Question: I have some data:
'''
my_data = data.frame(Grade = rep(c("U", "B", "S", "E"), 3),
Locality = rep(c("London", "Kent", "Dover"), 4),
Freq = c(0,0,46,31,0,2,41,28,0,1,21,41),
n = c(77,77,77,77,71,71,71,71,63,63,63,63),
Percentage = c(0,0,59.74,40.26,0,2.82,57.75,39.44,0,1.59,33.33,65.08))
'''
I want to plot this using ggplot2 and add the percentage as text above the bars. My current function looks something like this (I've kept it minial for purposes of demonstration):
'''
my_fn = function(data, x, y, z_group, bar_text = T){
p = ggplot(data, aes_string(x = x, y = y))
p = p + geom_bar(aes_string(fill = z_group), position = "dodge", stat = "identity", colour = "black")
if (bar_text == T){
labs = replace(data[[y]], data[[y]] == 0, "")
p = p + geom_text(aes_string(label = labs, x = x, y = y), position = position_dodge(width = 0.9), vjust = -0.5)
}
plot(p)
}
my_fn(my_data, x = "Grade", y = "Percentage", z_group = "Locality")
'''
The trouble I am having with this is that it puts the 'labs' information all over the middle bar and it only includes the first non-zero value.

I have figured out that using label = deparse(labs) uses all of the labels.
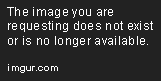
Answer: Here is the fixed code; I've added the 'group' aesthetic and 'labs' should be included as column in the data frame:
'''
my_fn <- function(data, x, y, z_group, bar_text=TRUE) {
data$labs <- replace(data[[y]], data[[y]] == 0, "")
p <- ggplot(data, aes_string(x=x, y=y, group=z_group))
p <- p + geom_bar(aes_string(fill=z_group), position="dodge",
stat="identity", colour="black")
if (bar_text == TRUE) {
p <- p + geom_text(aes_string(label="labs"),
position=position_dodge(width=0.9), vjust=-0.5)
}
plot(p)
}
my_fn(my_data, x="Grade", y="Percentage", z_group="Locality")
'''